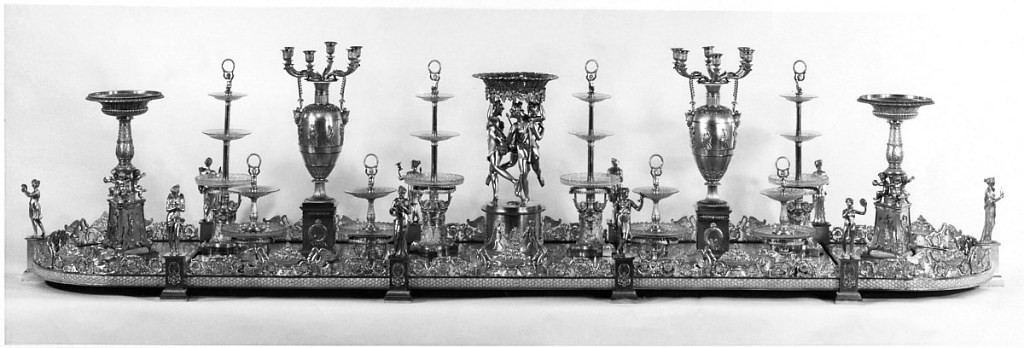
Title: Surtout de Table (Table centerpiece)
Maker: Pierre-Philippe Thomire, French, 1751 - 1843
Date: ca. 1810
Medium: Cast and gilt bronze with hand engraving, cut glass, silvered-mirrored glass
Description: Centerpiece consisting of two urn-shaped freestanding gilt bronze candelabra, two bowls on pedestals, one large bowl supported by three female figures on pedestal, and eight gilt bronze and glass tiered stands, all arranged on five-section gilt-bronze and mirrored oval plateau; ten gilt bronze female figures in classical garb inserted at points in rim of plateau where sections are joined by architectonic pedestals. Figures typical of personages in the joyful chorus of a vintage celebration. Example of Thomire's production of classical themes of Greek origin in design. Companion objects for table: four short oval stands on rectangular bases, six short circular stands on square bases.

Glass 2-tiered dishes: (u and w); Urn-shaped candelabra bases (-hh and -jj); Four-arm candelabra tops (-ii and -kk); Bowls on pedestals: (-ll and -mm); Center piece with three figures: (-nn); Pedestals (-pp/-ww); Figures for pedestals (-f and -o):  Women wrapped in shawls ( -g and -n); Women with chalices ( -h and -f); Women with wreaths (- o and -i); Women with instruments ( -k and -j); Women with wheat sheafs (-m and -l).
Companion objects: Oval stands (-x/ -aa); Circular stands: (-bb/-gg).